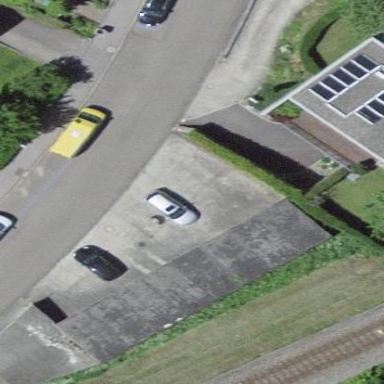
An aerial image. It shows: Group of garages.